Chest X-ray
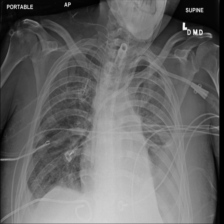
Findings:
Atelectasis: negative
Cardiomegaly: negative
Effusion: positive
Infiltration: negative
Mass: negative
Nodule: negative
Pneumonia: negative
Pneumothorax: negative
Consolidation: negative
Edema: negative
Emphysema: negative
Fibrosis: negative
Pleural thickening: negative
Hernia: negative